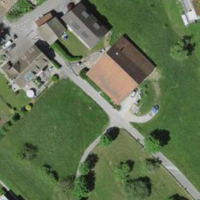
EUNIS habitat code: 55
Species observed at this site:
Juglans regia
Cirsium vulgare
Cirsium arvense
Euonymus europaeus